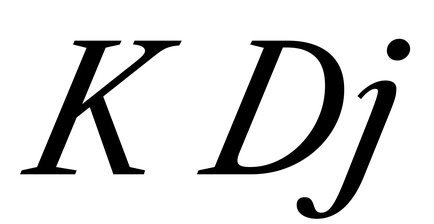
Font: LibreCaslonText-Italic_Italic